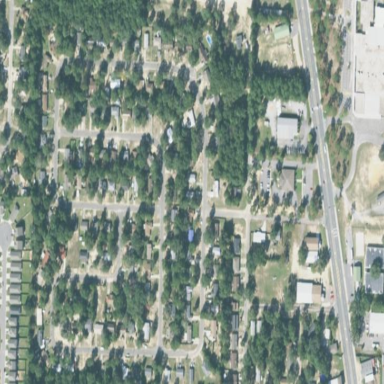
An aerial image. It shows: Residential area composed of single-family homes.